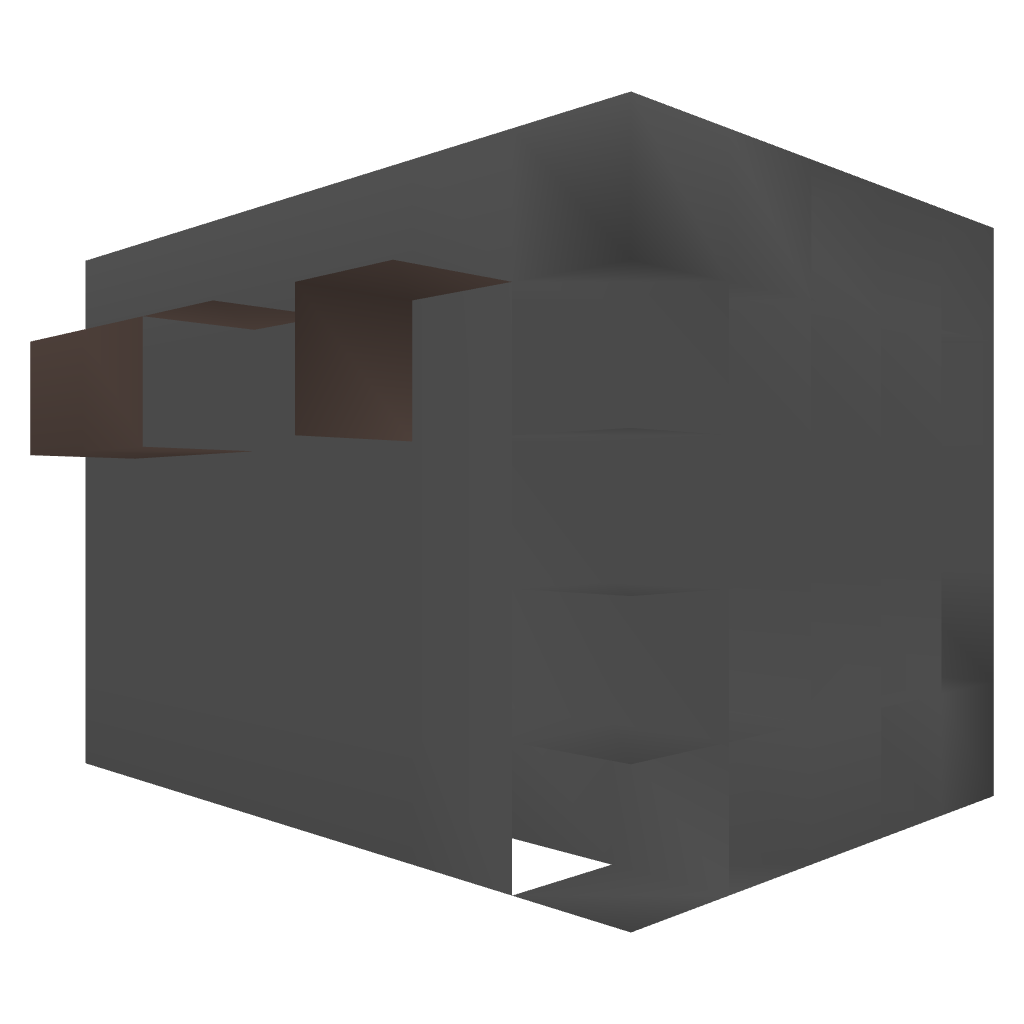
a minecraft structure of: Zombie Apocalypse!